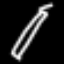
Label: pencil